Field crop: tomato
Growth stage: 1
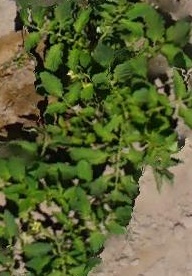
Species: tomato